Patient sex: F
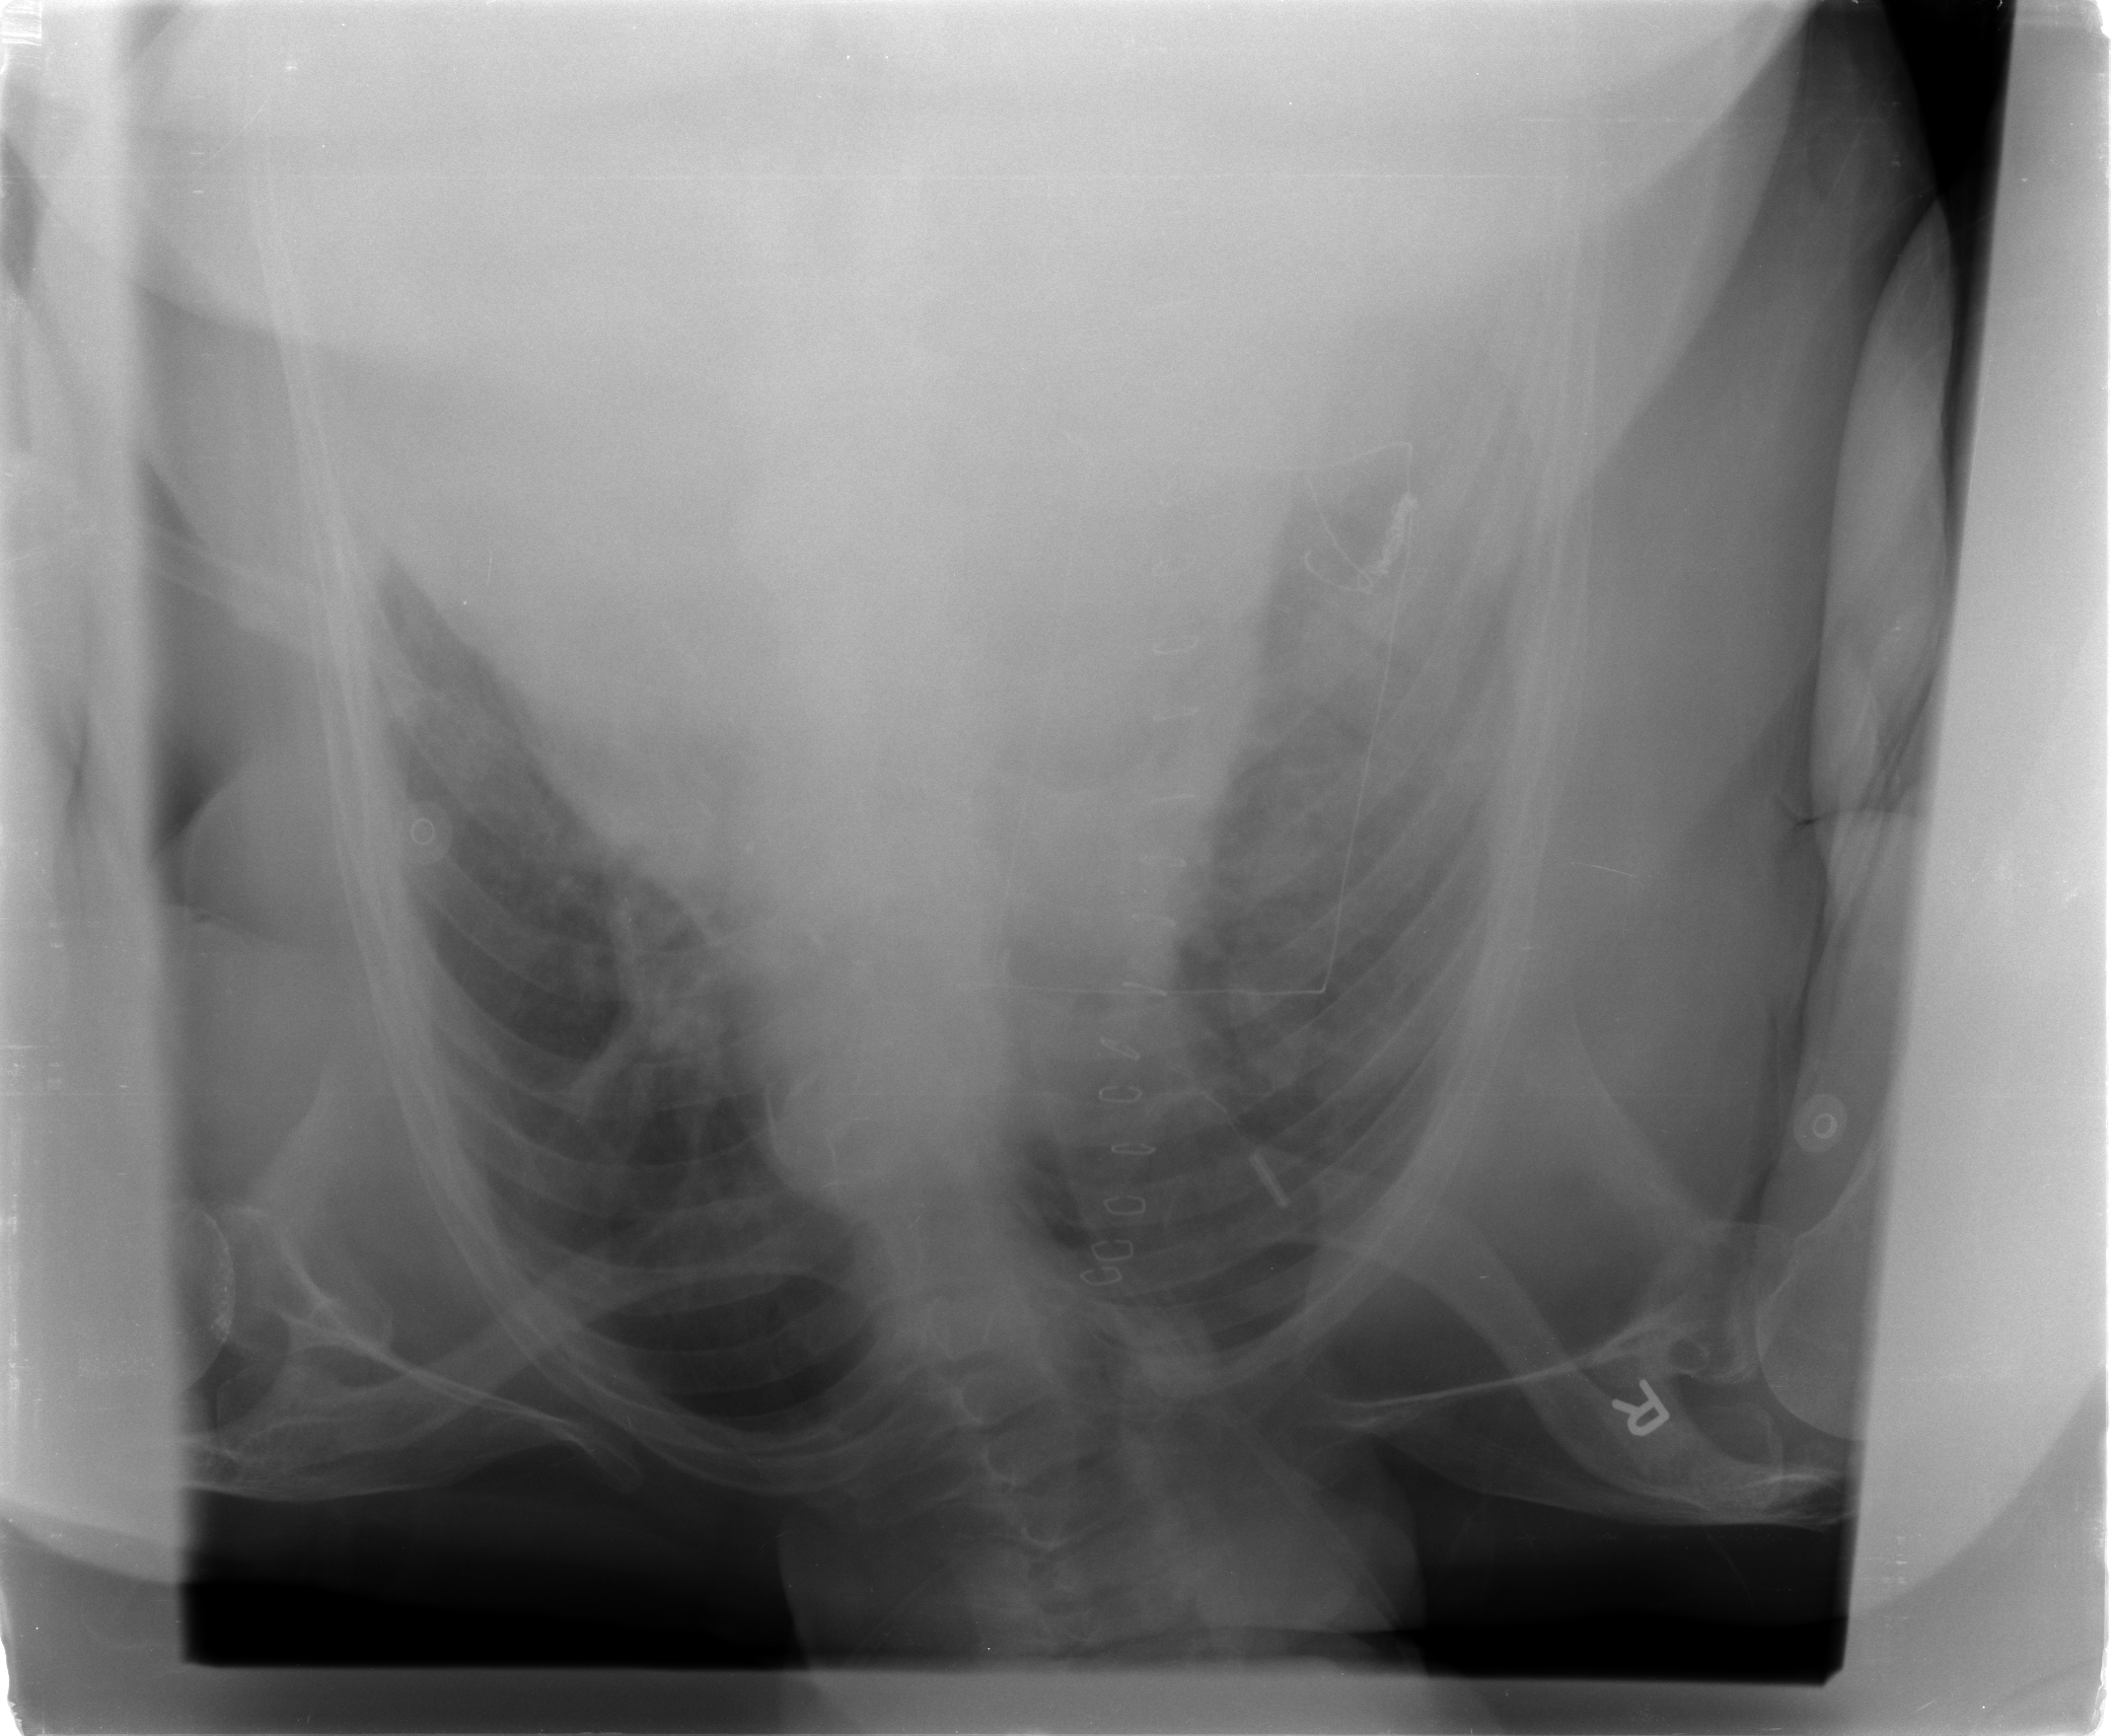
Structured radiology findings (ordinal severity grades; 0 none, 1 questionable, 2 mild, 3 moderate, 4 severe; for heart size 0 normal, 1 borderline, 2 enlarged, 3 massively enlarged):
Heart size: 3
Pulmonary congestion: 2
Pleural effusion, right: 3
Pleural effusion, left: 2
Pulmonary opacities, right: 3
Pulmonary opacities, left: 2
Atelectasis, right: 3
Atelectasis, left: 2